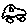
Label: car